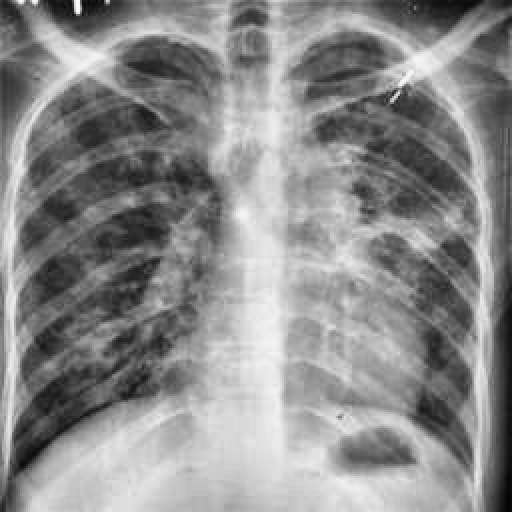
Finding: TUBERCULOSIS